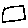
Label: square